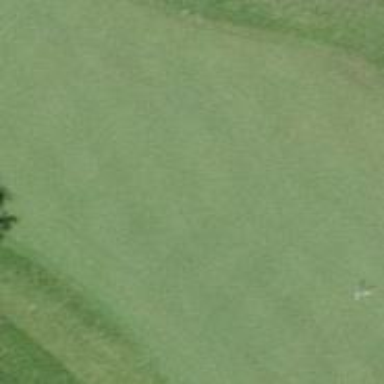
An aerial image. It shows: Golf hole.